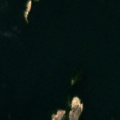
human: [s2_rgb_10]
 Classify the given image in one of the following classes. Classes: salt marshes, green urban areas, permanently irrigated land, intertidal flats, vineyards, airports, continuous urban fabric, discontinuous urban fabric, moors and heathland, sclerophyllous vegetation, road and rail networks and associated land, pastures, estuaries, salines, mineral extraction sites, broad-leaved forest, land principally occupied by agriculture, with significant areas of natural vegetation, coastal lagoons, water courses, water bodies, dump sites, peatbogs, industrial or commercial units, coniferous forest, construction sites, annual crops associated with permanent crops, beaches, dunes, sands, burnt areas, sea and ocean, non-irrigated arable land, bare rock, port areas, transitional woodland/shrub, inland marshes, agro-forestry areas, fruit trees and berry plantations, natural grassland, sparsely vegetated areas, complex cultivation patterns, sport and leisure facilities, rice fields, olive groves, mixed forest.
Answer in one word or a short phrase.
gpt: sea and ocean